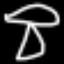
Label: mushroom